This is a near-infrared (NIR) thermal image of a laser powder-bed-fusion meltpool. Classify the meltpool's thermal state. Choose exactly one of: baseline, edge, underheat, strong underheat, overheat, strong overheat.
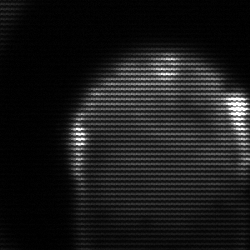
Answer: edge